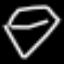
Label: diamond